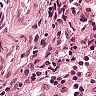
Metastatic tissue present: no